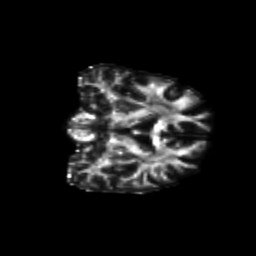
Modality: FA
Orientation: coronal
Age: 56
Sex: male
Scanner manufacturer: siemens
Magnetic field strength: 3 T
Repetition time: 8.6 s
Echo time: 0.095 s